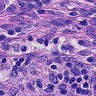
Metastatic tissue present: yes